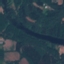
Label: River